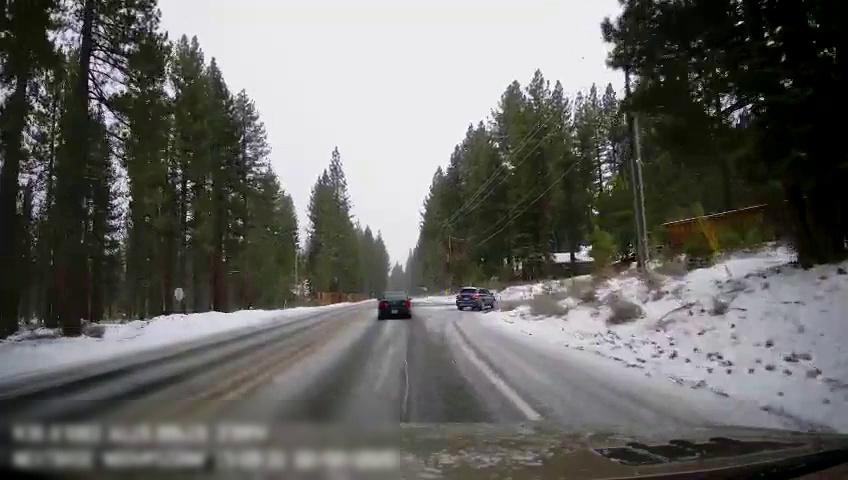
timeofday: Day
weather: Snowy
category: Drivable Space
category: Vehicles | Car
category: Vehicles | Car
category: Lanes | Current Lane